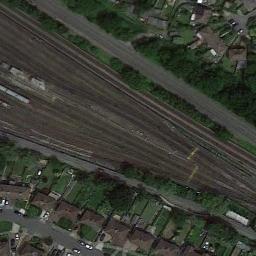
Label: railway